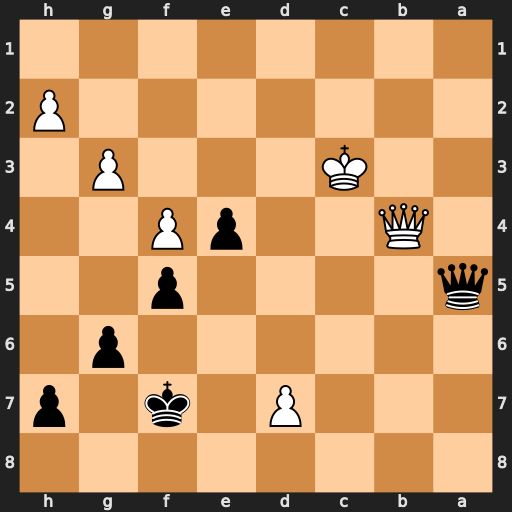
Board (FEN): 8/3P1k1p/6p1/q4p2/1Q2pP2/2K3P1/7P/8
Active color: b
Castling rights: -
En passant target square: -
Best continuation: Qxb4+ Kxb4 Ke7 d8=Q+ Kxd8